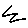
Label: zigzag